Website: crate-barrel
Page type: receipt
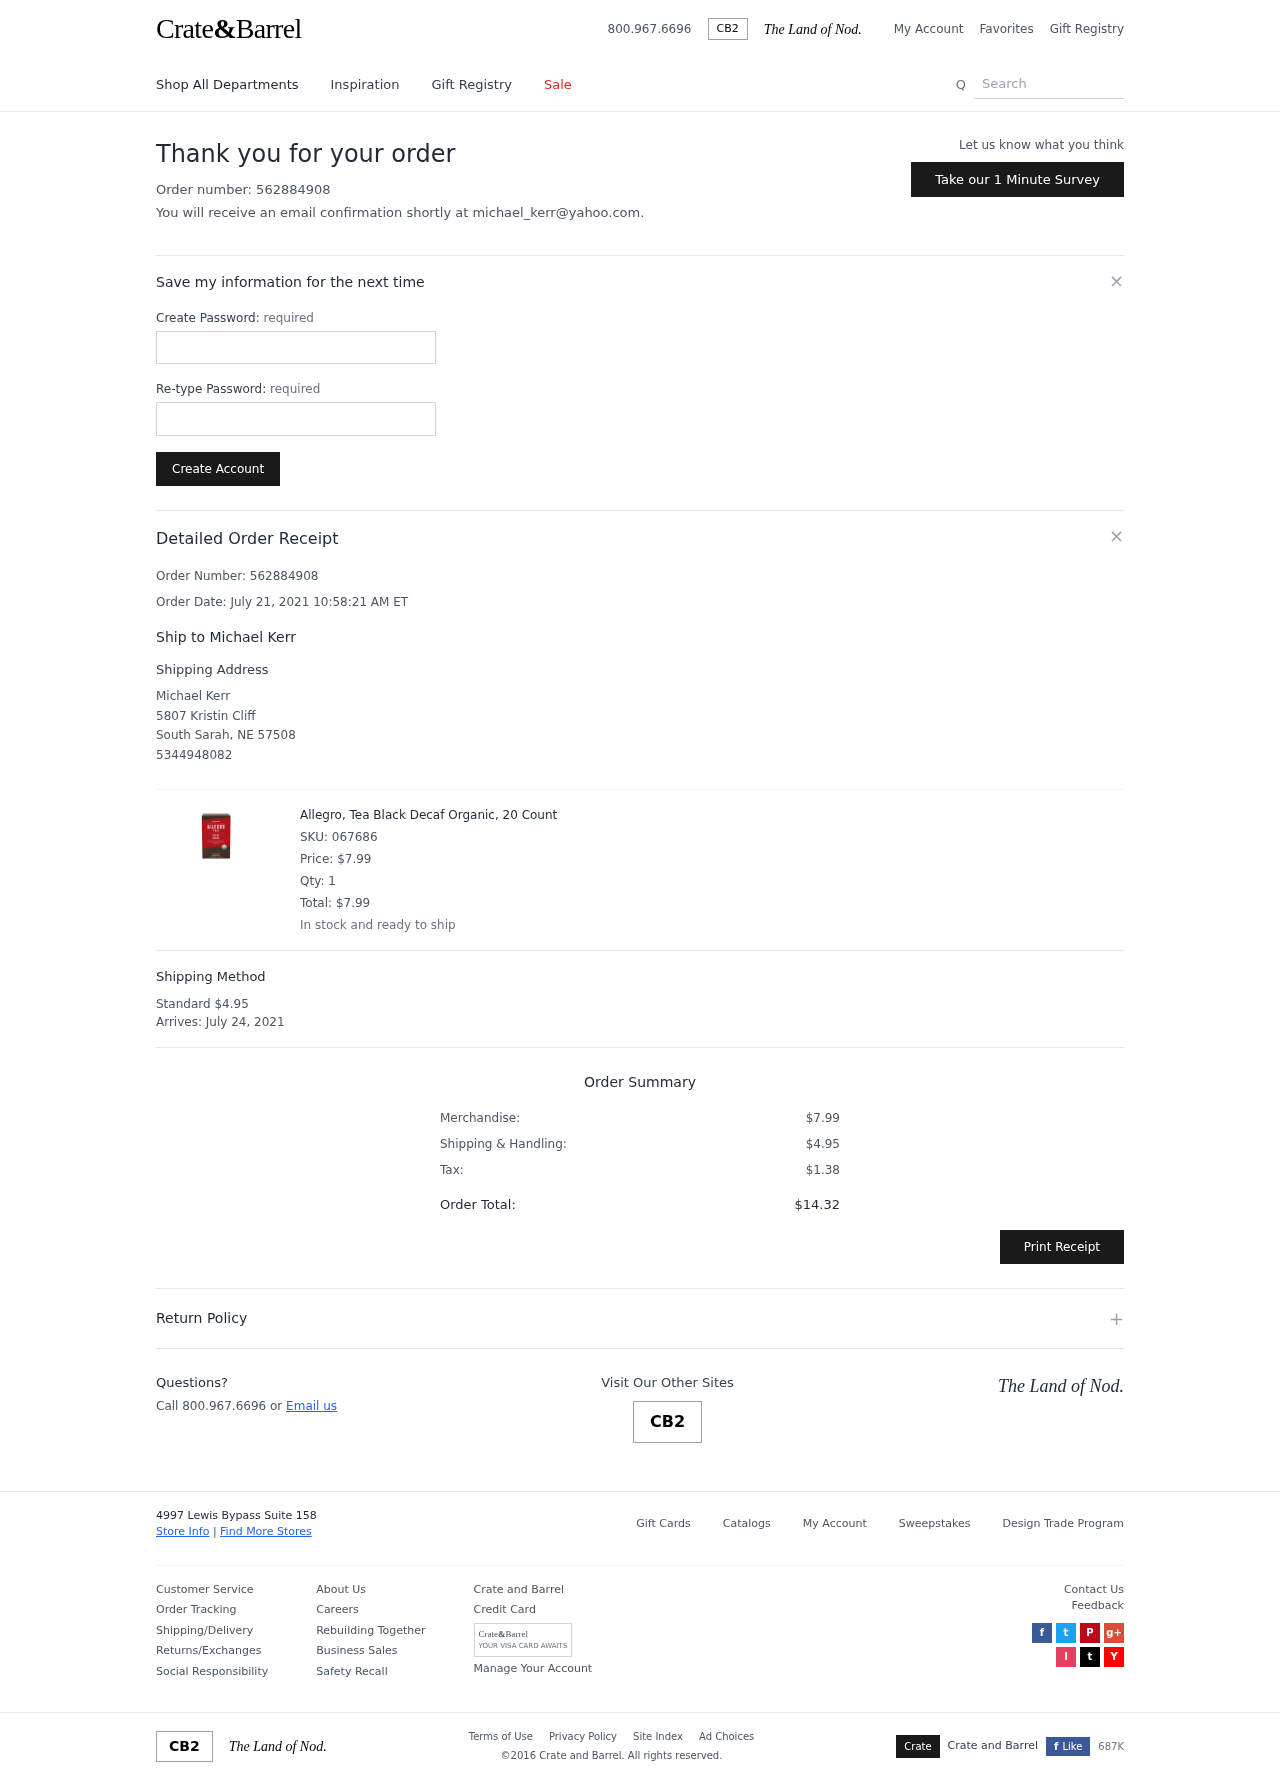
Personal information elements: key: PII_CITY
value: South Sarah
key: PII_EMAIL
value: michael_kerr@yahoo.com
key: PII_FULLNAME
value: Michael Kerr
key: PII_FULLNAME
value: Ship to Michael Kerr
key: PII_PHONE
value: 5344948082
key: PII_POSTCODE
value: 57508
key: PII_STATE_ABBR
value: NE
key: PII_STREET
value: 5807 Kristin Cliff
Product elements: key: PRODUCT1_NAME
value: Allegro, Tea Black Decaf Organic, 20 Count
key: PRODUCT1_PRICE
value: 7.99
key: PRODUCT1_QUANTITY
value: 1
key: PRODUCT1_SKU
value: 067686
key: PRODUCT1_TOTAL
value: $7.99
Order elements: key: ORDER_ID
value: Order Number: 562884908
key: ORDER_ID
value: Order number: 562884908
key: ORDER_DATE
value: Order Date: July 21, 2021 10:58:21 AM ET
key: ORDER_SHIPPING_COST
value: $4.95
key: ORDER_DELIVERY_DATE
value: July 24, 2021
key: ORDER_SUBTOTAL
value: $7.99
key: ORDER_TAX
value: $1.38
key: ORDER_TOTAL
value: $14.32
Search elements: key: HEADER_SEARCH
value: Search